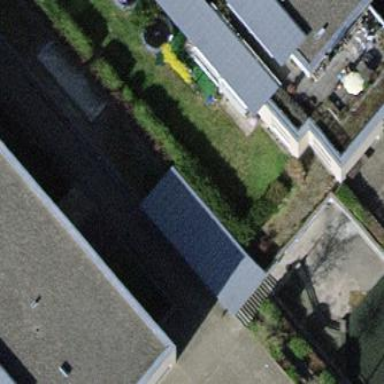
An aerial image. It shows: Bicycle parking area.